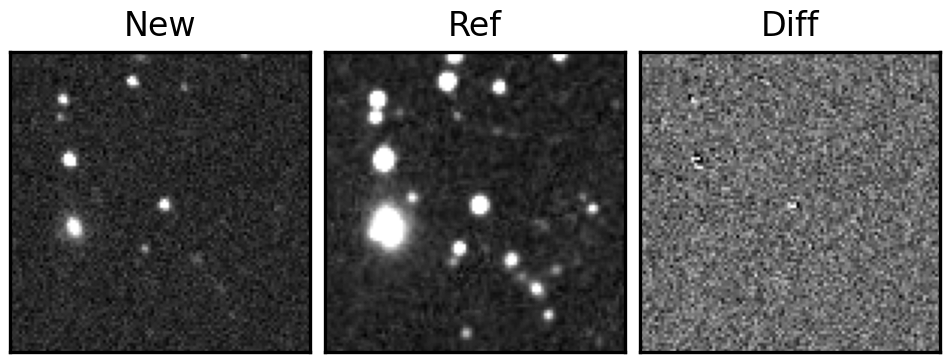
Label: bogus